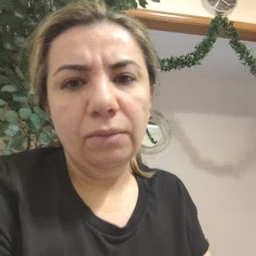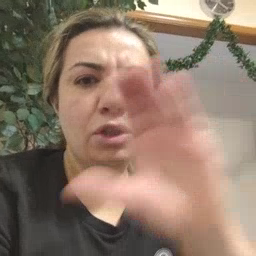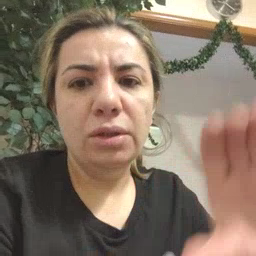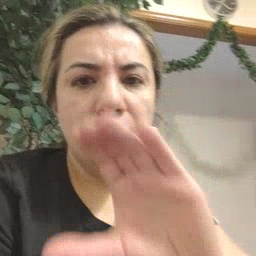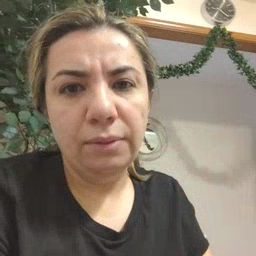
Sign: chocolate